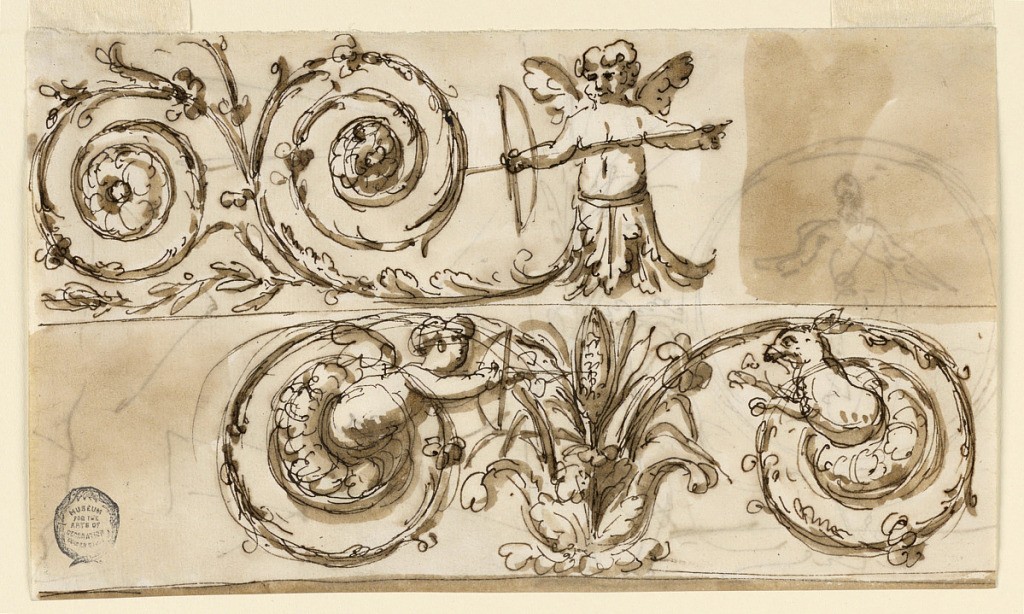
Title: Design for ceiling decoration
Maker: Giuseppe Barberi, Italian, 1746–1809
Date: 1746–1809
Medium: Pen and brown ink, brush and brown wash on off-white laid paper
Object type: Drawing
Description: Design for ceiling decoration.